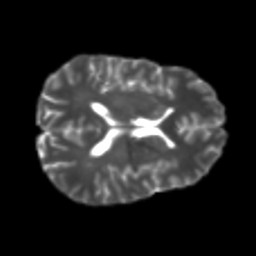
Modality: T2w
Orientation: axial
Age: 26
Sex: male
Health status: healthy
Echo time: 0.074 s